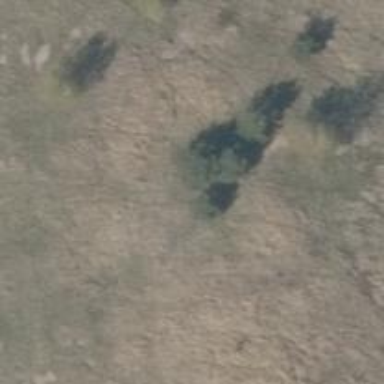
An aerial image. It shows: Patch of scrub vegetation.